Question: When I'm using the publish option in Visual Studio to create an .*exe package of my application, I can change the and it starts from 1.0.0.0.
Every time I'm changing something and re-publish it, the version number is increment automatically, and I want to bind that property to a TextBlock in my WPF.
How can I do that?
Thank you.

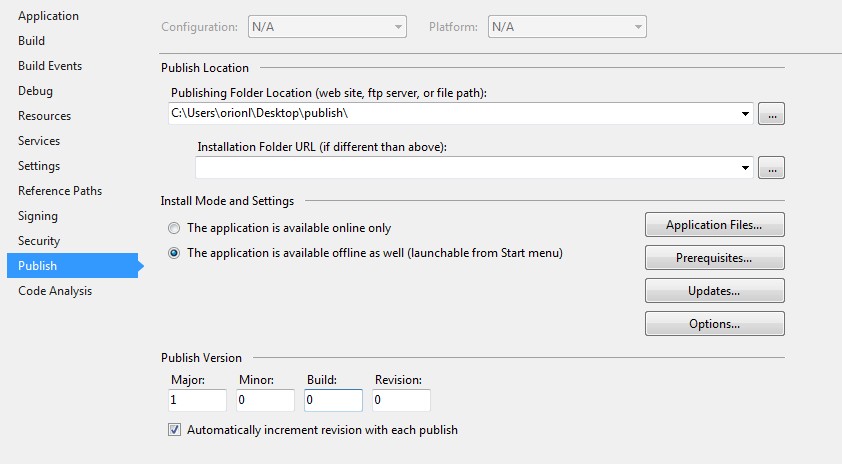
Answer: First of all you have to reference in your project to 'System.Deployment.dll' than you can try this code:
'''
public string PublishVersion
{
get
{
if (System.Deployment.Application.ApplicationDeployment.IsNetworkDeployed)
{
Version ver = System.Deployment.Application.ApplicationDeployment.CurrentDeployment.CurrentVersion;
return string.Format("{0}.{1}.{2}.{3}", ver.Major, ver.Minor, ver.Build, ver.Revision);
}
else
{
return "Not Published";
}
}
}
'''
Remember that will be work only when you have installed your app.